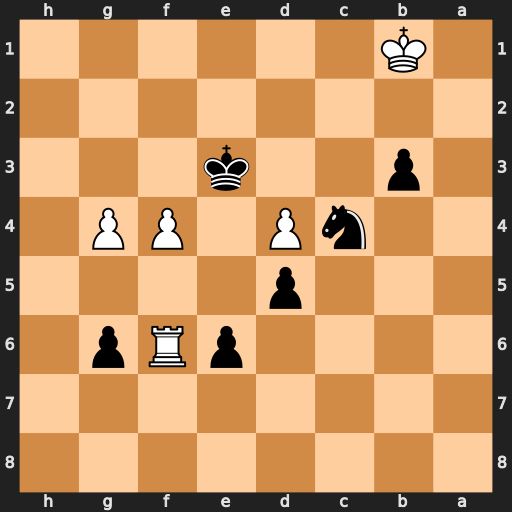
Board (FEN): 8/8/4pRp1/3p4/2nP1PP1/1p2k3/8/1K6
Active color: b
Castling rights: -
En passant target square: -
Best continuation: Kxd4 Rxe6 Kc3 Ka1 d4